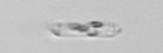
Label: Cerataulina_pelagica